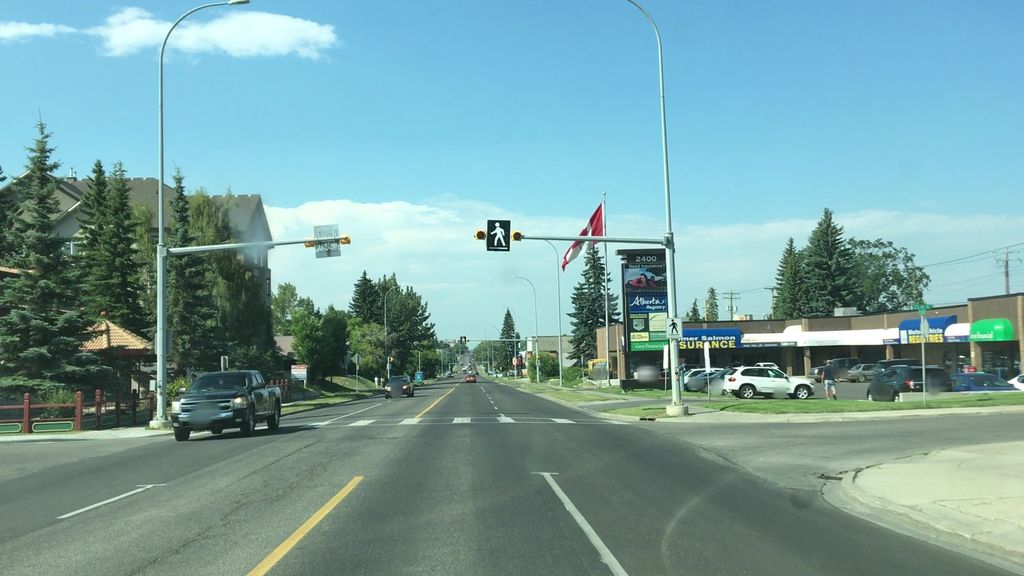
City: calgary